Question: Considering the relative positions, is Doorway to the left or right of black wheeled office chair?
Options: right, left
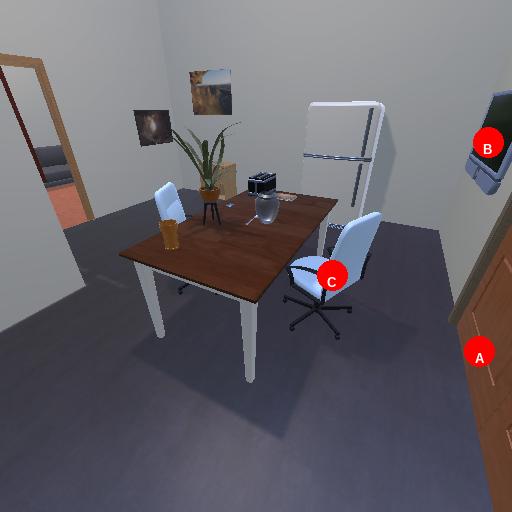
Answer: right